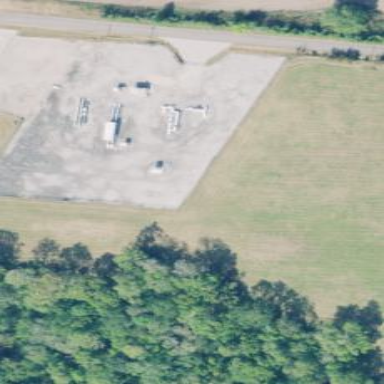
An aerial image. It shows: Fence surrounding measurement substation.